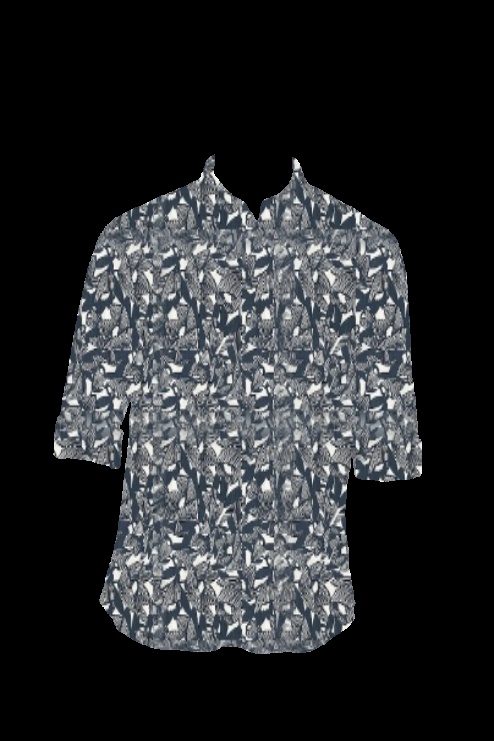
black white camo tee